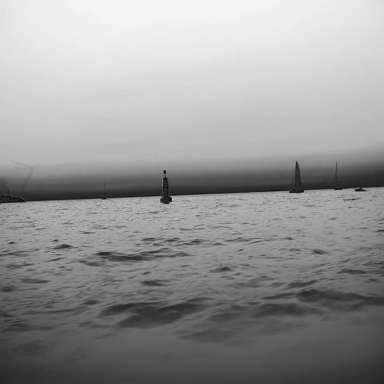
There are four objects shown in the infrared image, including a canoe, and three sailboats.